Question: I have build a slider using jQuery which works fine. It was a quick development so that didn't get time to add controller. Right now it is getting hard to fix controller for the carousel.

Does any one have solution or alternative to fix this?
Demo <URL>
'''
$.fx.speeds._default = 1000;
function slider(container) {
var currPg = null,
firstPg = null;
container.find('> .pg').each(function (idx, pg) {
pg = $(pg);
var o = {
testimonial: pg.find('> .testimonial'),
thumb: pg.find('> .testimonial-thumb'),
pg: pg
};
o.pg.css({
position: 'absolute',
width: '100%',
height: '100%',
});
if (idx > 0) {
o.pg.css({
opacity: 0,
'z-index': -1
});
o.testimonial.css({
'margin-left': '100%'
});
o.thumb.css({
'bottom': '-100%'
});
} else {
firstPg = o;
}
o.prev = currPg;
if (currPg) {
currPg.next = o;
}
currPg = o;
});
firstPg.prev = currPg;
currPg.next = firstPg;
currPg = firstPg;
this.advance = function advance(duration) {
console.log("advance!", this);
var dur = duration || $.fx.speeds._default;
var dur2 = Math.ceil(dur / 2);
var dh = container.height();
var dw = container.width();
var nextPg = currPg.next;
nextPg.pg.css({
opacity: 1,
'z-index': null
});
var _pg = currPg;
currPg.testimonial.stop().animate({
'margin-left': -dw
}, dur, function () {
_pg.pg.css({
opacity: 0,
'z-index': -1
});
_pg = null;
});
nextPg.testimonial.stop()
.css({
'margin-left': dw
})
.animate({
'margin-left': 0
}, dur);
currPg.thumb.stop().animate({
'bottom': -dh
}, dur2, function () {
nextPg.thumb.stop()
.css({
'bottom': -dh
})
.animate({
'bottom': 0
}, dur2);
nextPg = null;
});
currPg = nextPg;
}
}
var s = new slider($('#banner'));
function scheduleNext() {
setTimeout(function () {
s.advance();
scheduleNext();
}, 5000);
}
scheduleNext();
'''
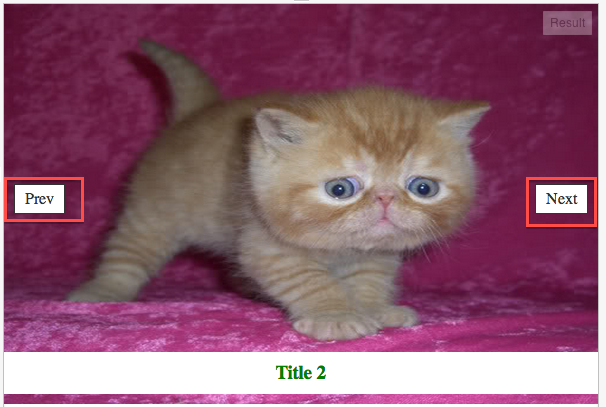
Answer: You just want to add a variable direction and change that on click of both prev and next
'''
var direction = 'left';
$('#next').click(function(event) {
direction = 'right';
s.advance(1000,direction);
});
$('#prev').click(function(event) {
direction = 'left';
s.advance(1000,direction);
});
'''
then add a line where it checks the direction variable
'''
if(direction == 'left')
var dw = container.width();
else if(direction =='right')
var dw = - container.width();
else{
console.log('Wrong direction')
return;
}
'''
<URL>
Don't forget to add argument on advanced function